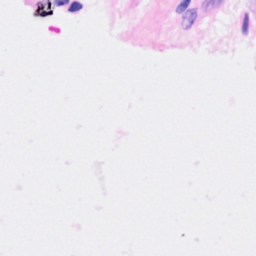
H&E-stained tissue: Breast